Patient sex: M
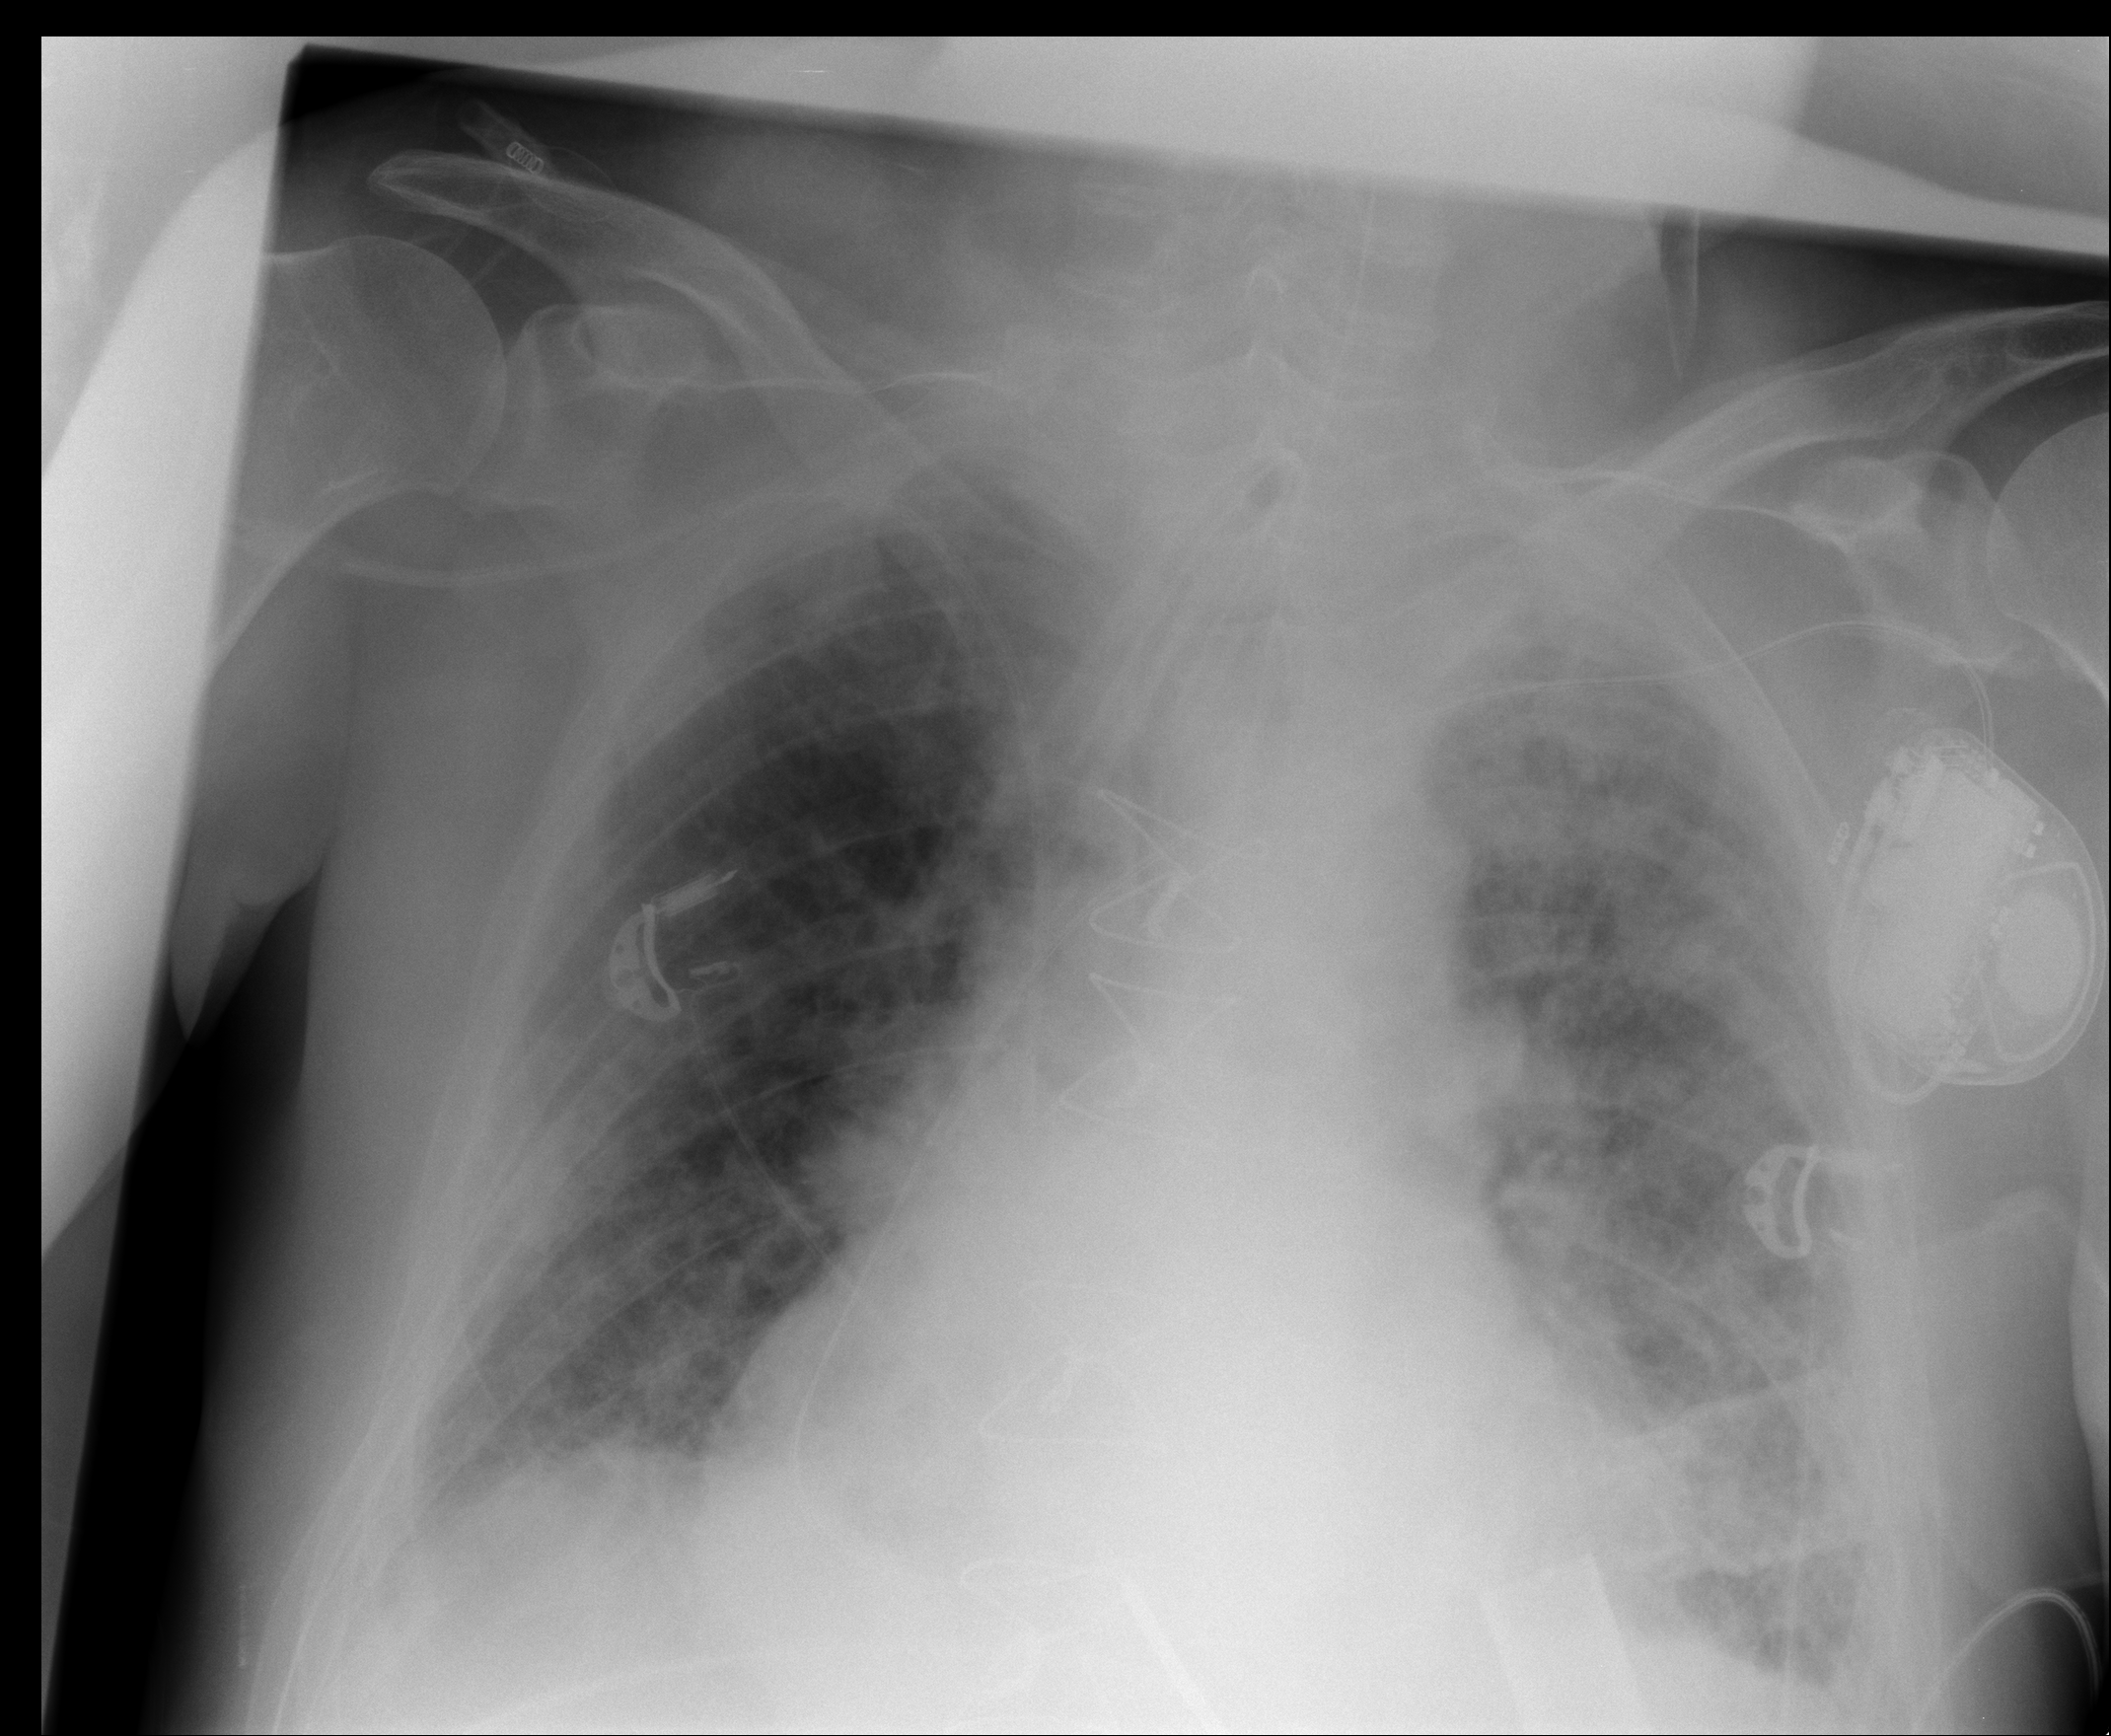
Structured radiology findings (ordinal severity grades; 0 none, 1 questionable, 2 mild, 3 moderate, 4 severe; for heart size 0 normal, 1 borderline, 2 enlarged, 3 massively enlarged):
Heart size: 2
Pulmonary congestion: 3
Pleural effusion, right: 2
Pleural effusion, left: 3
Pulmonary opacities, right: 3
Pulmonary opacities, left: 3
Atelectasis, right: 3
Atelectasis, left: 3